Question: I'm trying to read from a json file but I'm getting an error for some reason. I think I'm doing everything right but it's not working. What am I doing wrong?

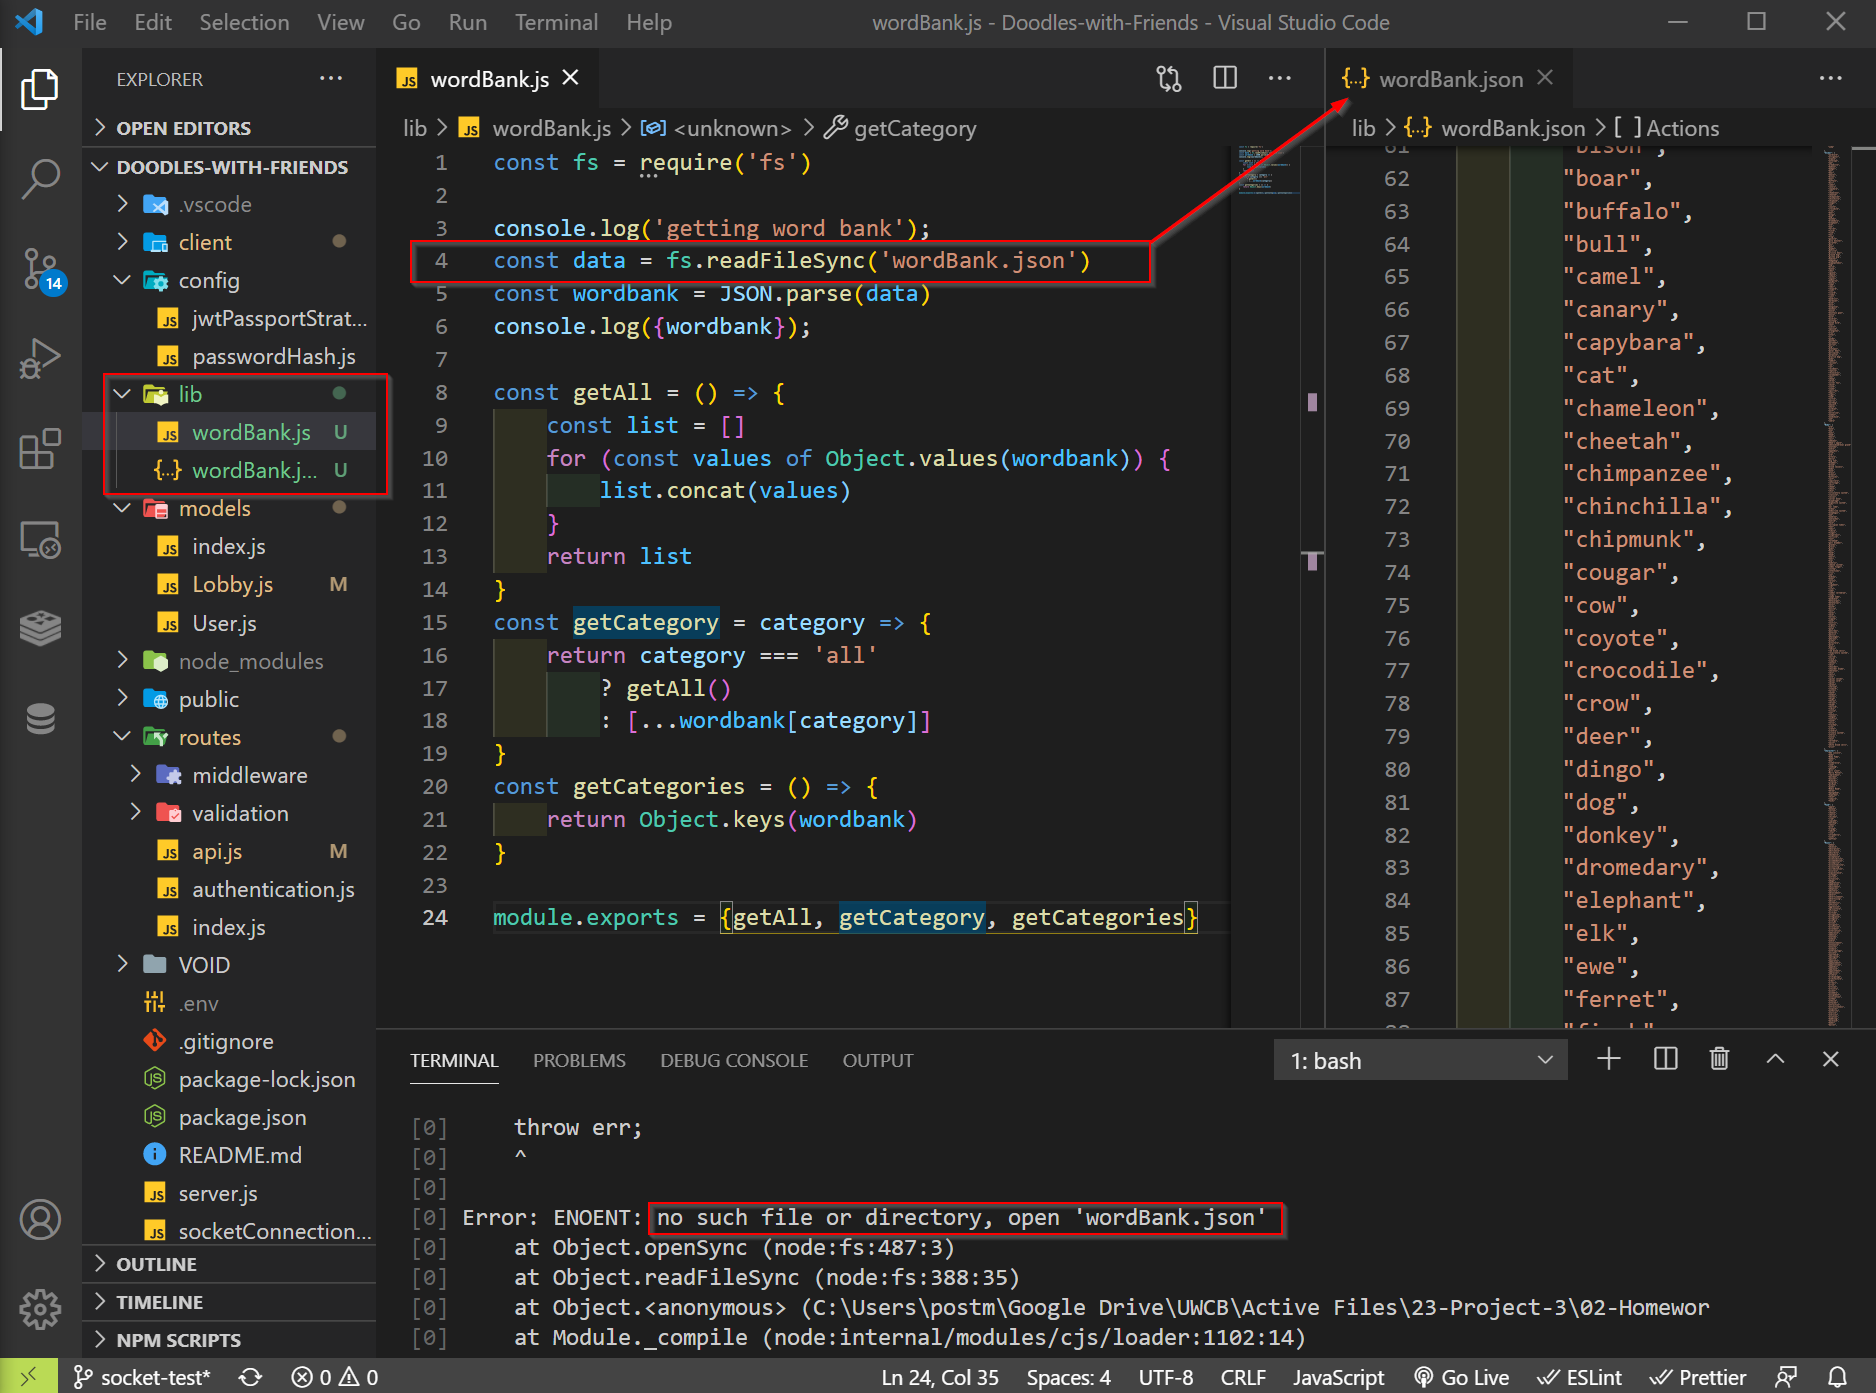
Answer: You are getting this error because 'fs' will try to read files relative to the location of the main module (ie the file passed to node when you run your app: 'node server.js')
In order to have 'fs' read a file relative to the current module, use the '__dirname' variable:
'''
fs.readFileSync(__dirname + '/wordBank.json')
'''
Or, since you're trying to read JSON, you can 'require' it like a module:
'''
const wordBank = require('./wordBank.json');
'''
'require' is always relative to the current module.